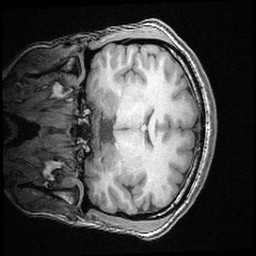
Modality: T1w
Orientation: coronal
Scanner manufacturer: ge
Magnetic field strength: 3 T
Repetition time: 0.008572 s
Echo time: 0.003384 s